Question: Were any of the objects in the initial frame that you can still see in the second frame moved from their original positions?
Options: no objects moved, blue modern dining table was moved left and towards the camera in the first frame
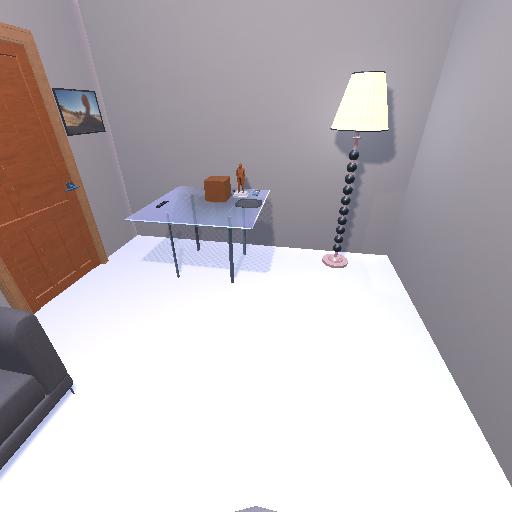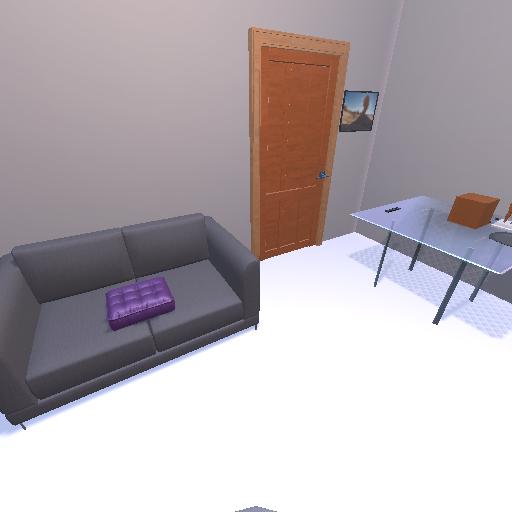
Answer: no objects moved